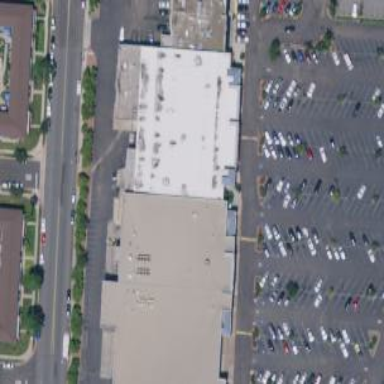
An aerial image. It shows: Retail building of commercial type.